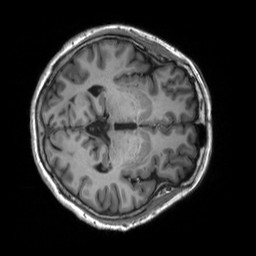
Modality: T1w
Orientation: axial
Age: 64
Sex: female
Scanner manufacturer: siemens
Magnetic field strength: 3 T
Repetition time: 2.5 s
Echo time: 0.00248 s